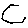
Label: hexagon